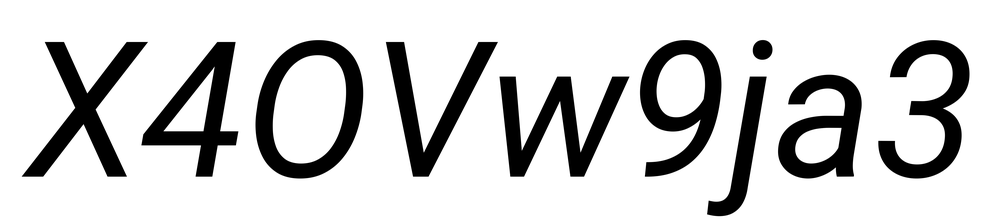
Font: Roboto-Italic_Italic